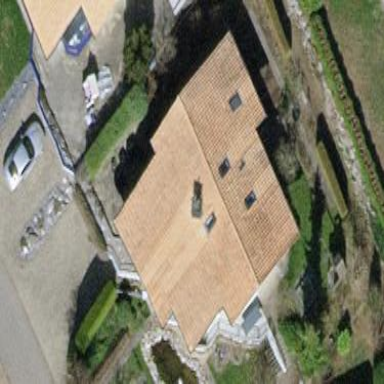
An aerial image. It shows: Building with tiled roof.